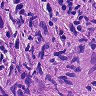
Metastatic tissue present: yes